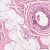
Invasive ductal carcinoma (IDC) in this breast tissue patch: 0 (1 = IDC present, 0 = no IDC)